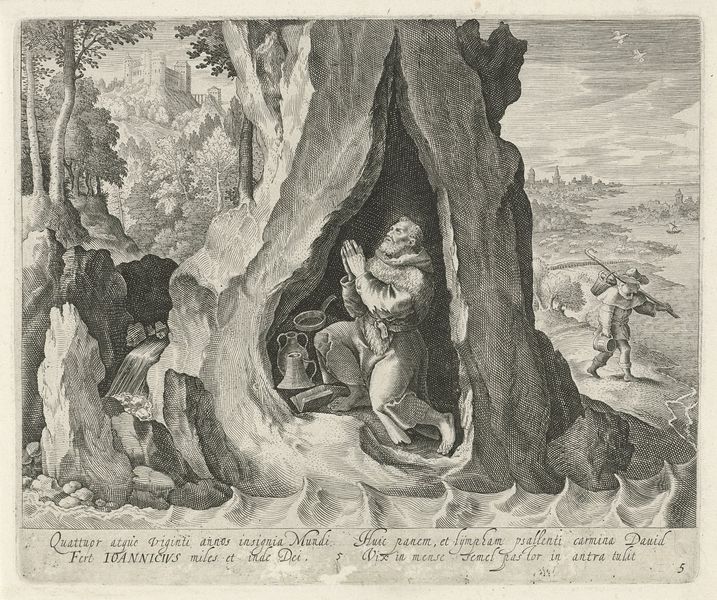
Titel: H. Johannicius van Bithynië als kluizenaar
Künstler: Jan van Londerseel
Standort: Amsterdam
Institution: Rijksmuseum
Schlagwörter: hands, people, religious, black, grey, old, pot, food, man, rock, rocks, stone, tree, hill, house, landscape, ocean, sand, water, waves, trees, death, coast, forest, path, drawing, castle, etching, beard, birds, saint, scene, outside, fort, monk, legs, vessel, farmer, fire, god, forrest, cave, work, pottery, pan, pray, praying, latin, bowl, david, kneel, new, jar, walker, quote, prey, mink, st jerome, saint jerome